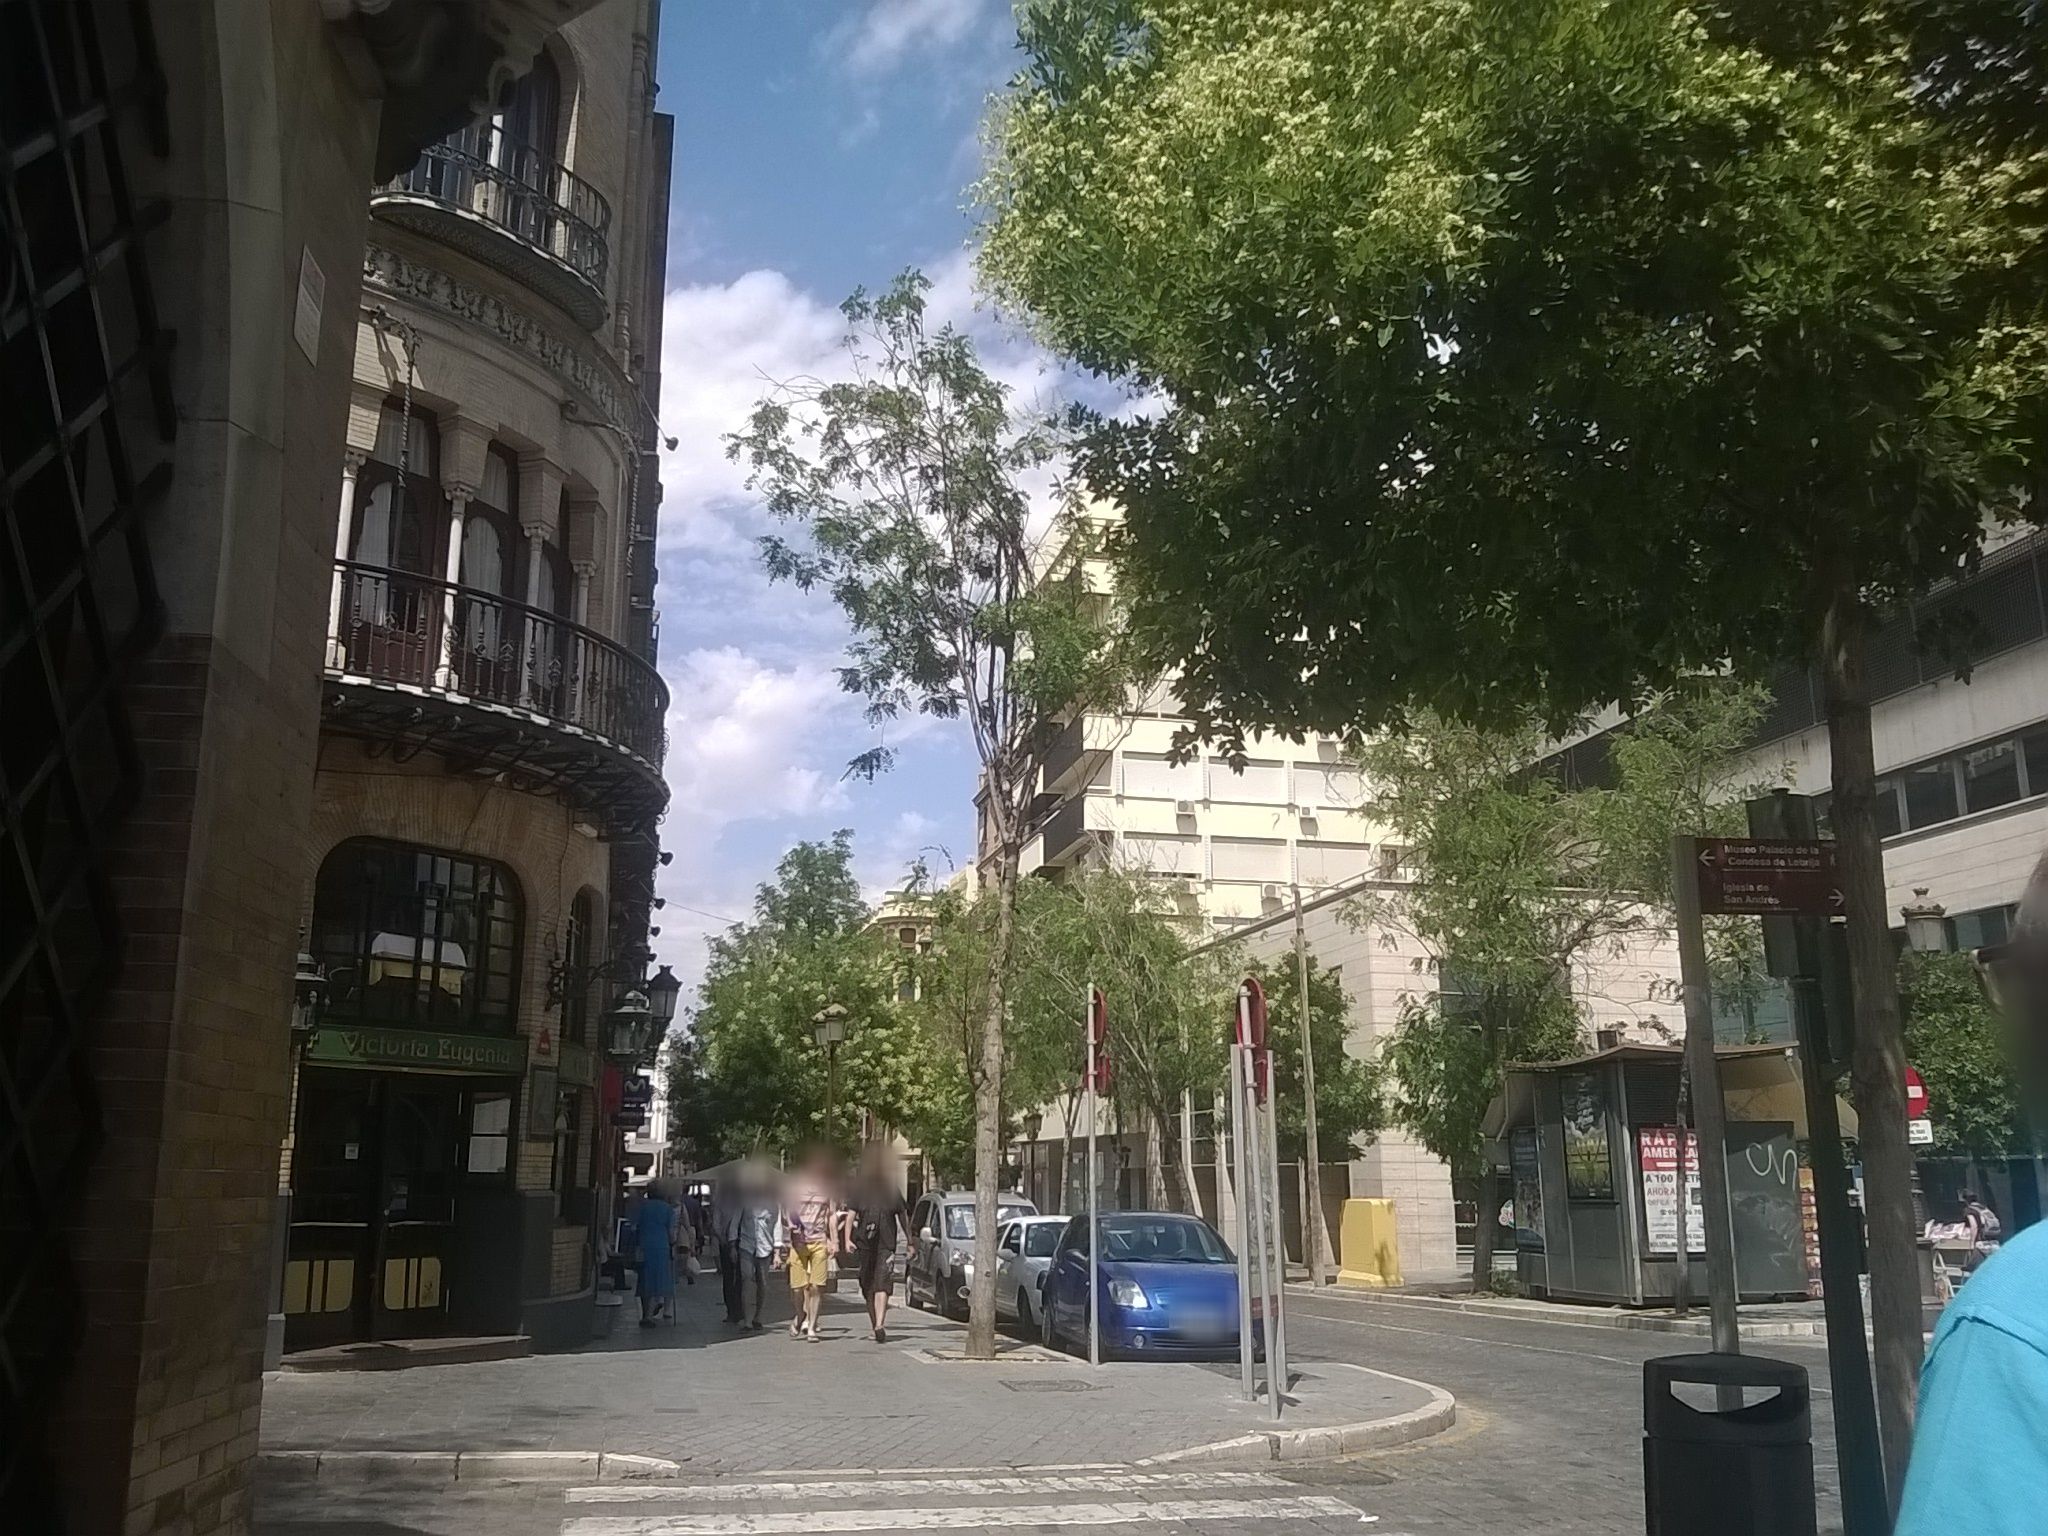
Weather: clear
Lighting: day
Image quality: good
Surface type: walking surface
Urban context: urban centre
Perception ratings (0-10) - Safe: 6.12, Lively: 9.15, Beautiful: 8.89, Boring: 1.59, Depressing: 1.91, Wealthy: 6.28